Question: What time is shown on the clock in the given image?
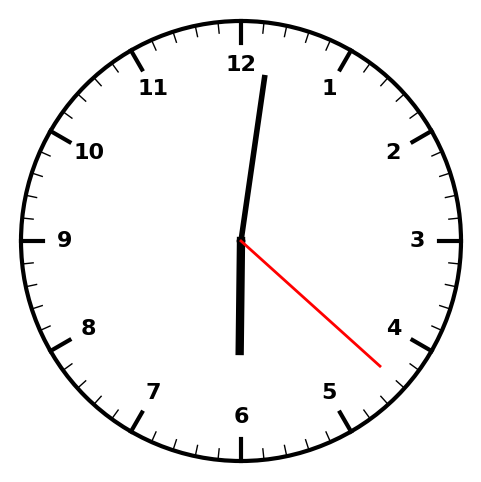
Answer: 06:01:22